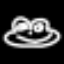
Label: frog